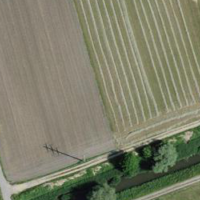
EUNIS habitat code: 52
Species observed at this site:
Coenonympha pamphilus